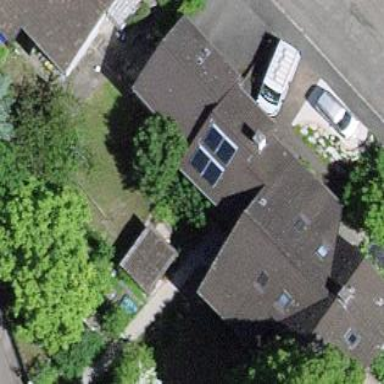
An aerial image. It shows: Garage.